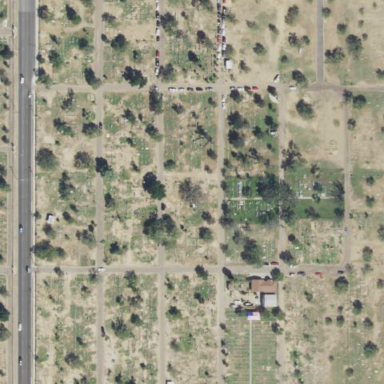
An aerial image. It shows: Cemetery.